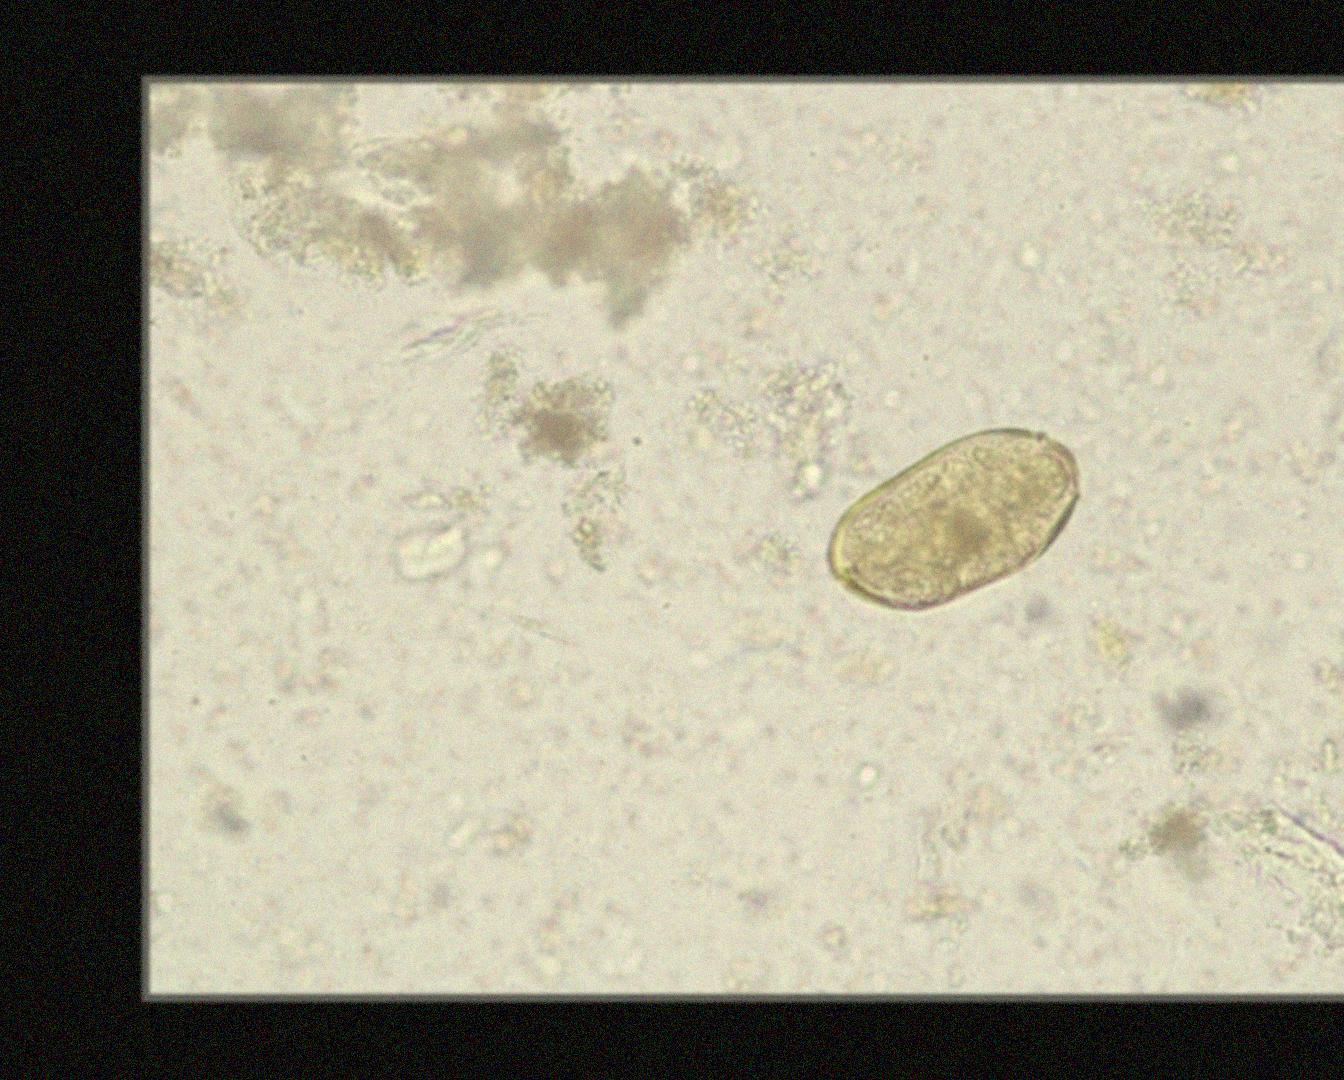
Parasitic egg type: Paragonimus spp